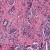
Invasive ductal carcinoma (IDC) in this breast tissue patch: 1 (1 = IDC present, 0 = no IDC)